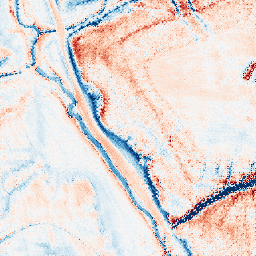
Category: classical
Decomposition family: uniform
Decomposition parameters: size: 20
Upsampling method: regularized
Upsampling parameters: scale: 2
lambda_reg: 0.1
Upsampling scale: 2